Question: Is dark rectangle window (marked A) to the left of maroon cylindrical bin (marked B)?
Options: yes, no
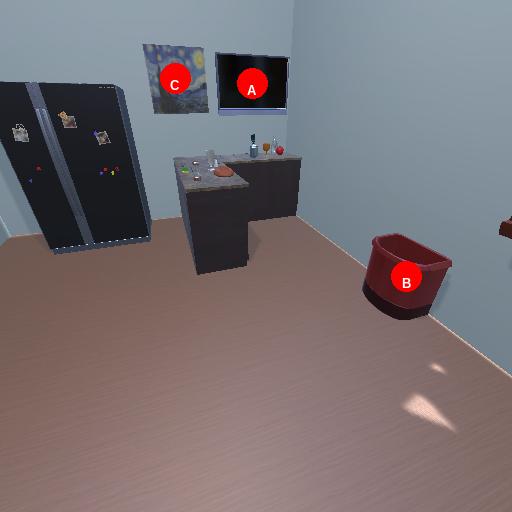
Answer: yes